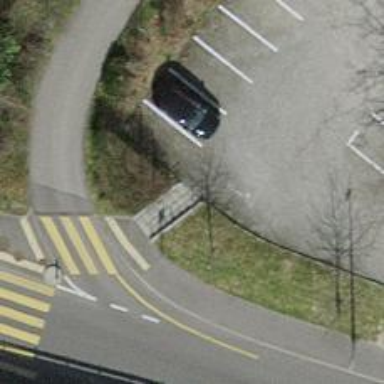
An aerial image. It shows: Set of steps on the road.